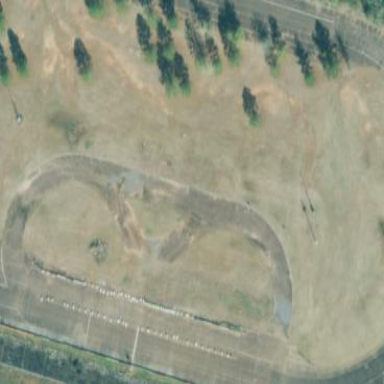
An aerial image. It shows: Raceway for motor sports.